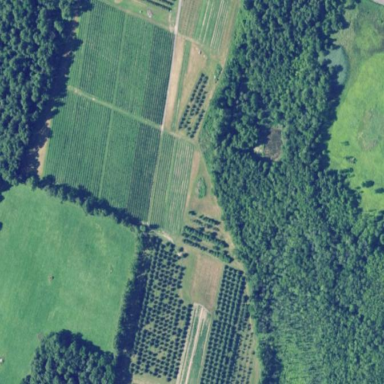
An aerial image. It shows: Orchard.